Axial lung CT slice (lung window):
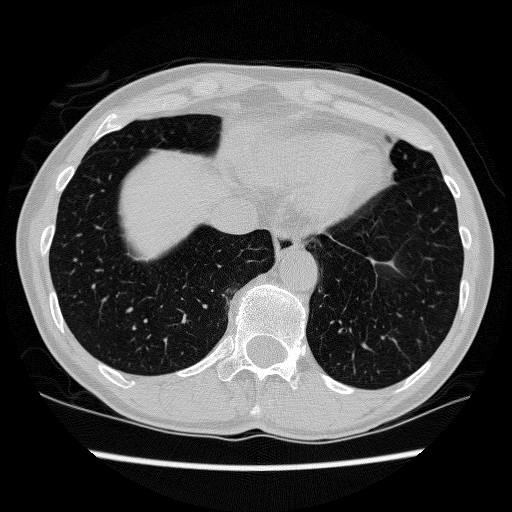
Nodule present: no